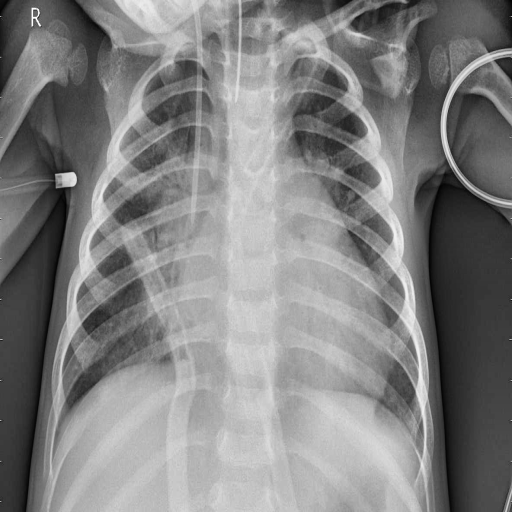
Finding: PNEUMONIA